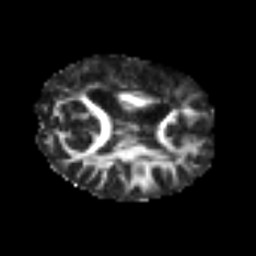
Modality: FA
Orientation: axial
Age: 39
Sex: female
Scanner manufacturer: siemens
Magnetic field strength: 3 T
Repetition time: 6.1 s
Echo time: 0.101 s